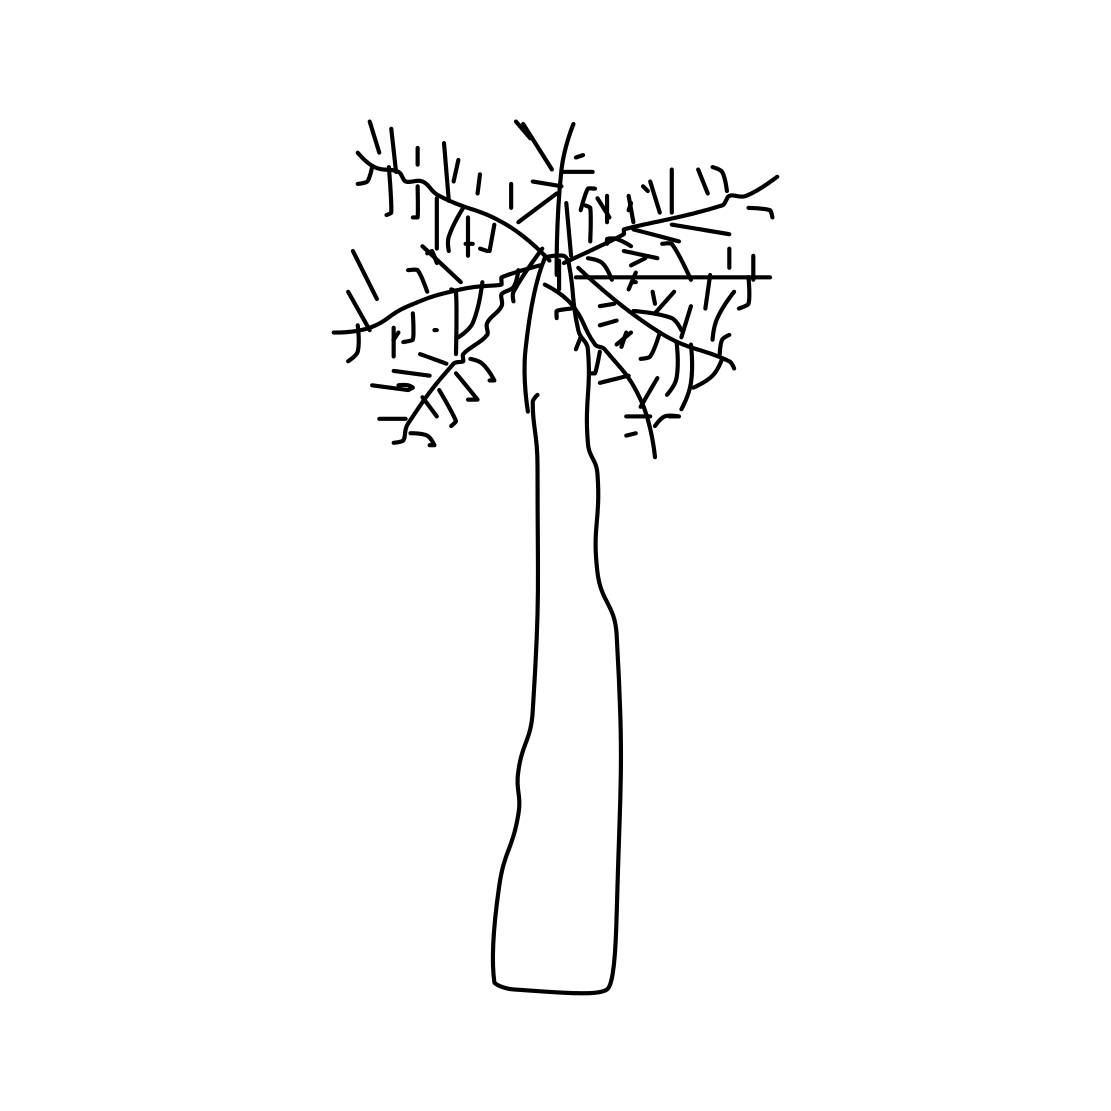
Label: palm tree